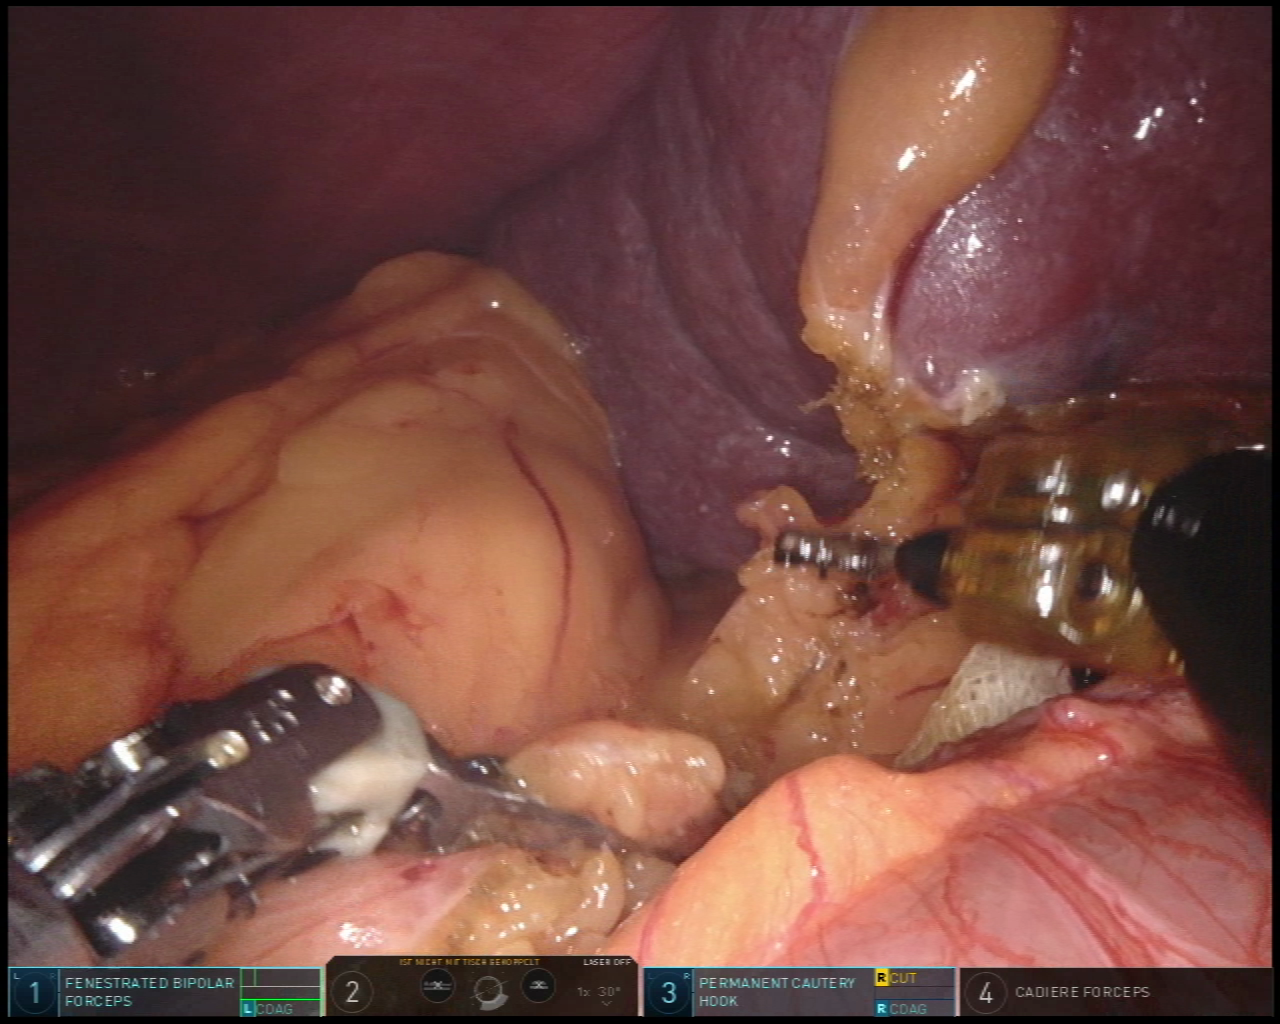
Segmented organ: spleen
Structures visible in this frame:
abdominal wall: yes
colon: yes
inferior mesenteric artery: no
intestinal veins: no
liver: no
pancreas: no
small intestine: no
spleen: yes
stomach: no
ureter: no
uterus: no
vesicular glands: no